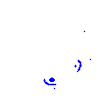
Particle: kaon